Current action and preconditions to check: path_clear

Your task: For each precondition in the list above, predict whether it will hold at this action.

Consider the current scene as observed from the mobile robot's camera, and analyze the predicted future states of all dynamic agents (e.g., people, animals, vehicles, or any moving entities) within the NEXT SECOND.

IMPORTANT: Only answer "very likely" if you are absolutely certain—based on strong, clear evidence—that a dynamic agent will violate the precondition in the predicted future state. Do NOT answer "very likely" for unlikely, ambiguous, or low-probability risks.

Ask yourself for each precondition: Is there a high probability, with clear and convincing evidence, that the predicted future states of any dynamic agent will interfere with the predicted future state of the currently executing action within the NEXT SECOND, causing that precondition to fail?

Assess the risk level based on these predictions. Use "likely" or "very likely" if motions create a clear risk of interference.

Use "neutral" or "improbable" if agents are nearby but their predicted paths are clearly diverging or non-conflicting.

Failure Risk Categories: "very improbable", "improbable", "neutral", "likely", "very likely"

Answer Format: Output ONLY the probability_of_failure value from these categories: "very improbable", "improbable", "neutral", "likely", "very likely"

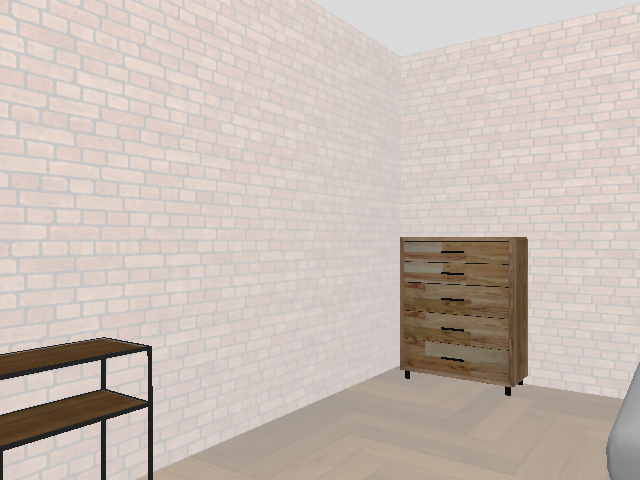

Answer: very improbable